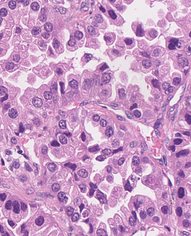
Tumor epithelial tissue: yes
Tumor-associated stroma tissue: no
Normal tissue: no